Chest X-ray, PA view. Patient: 52 years old, sex F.
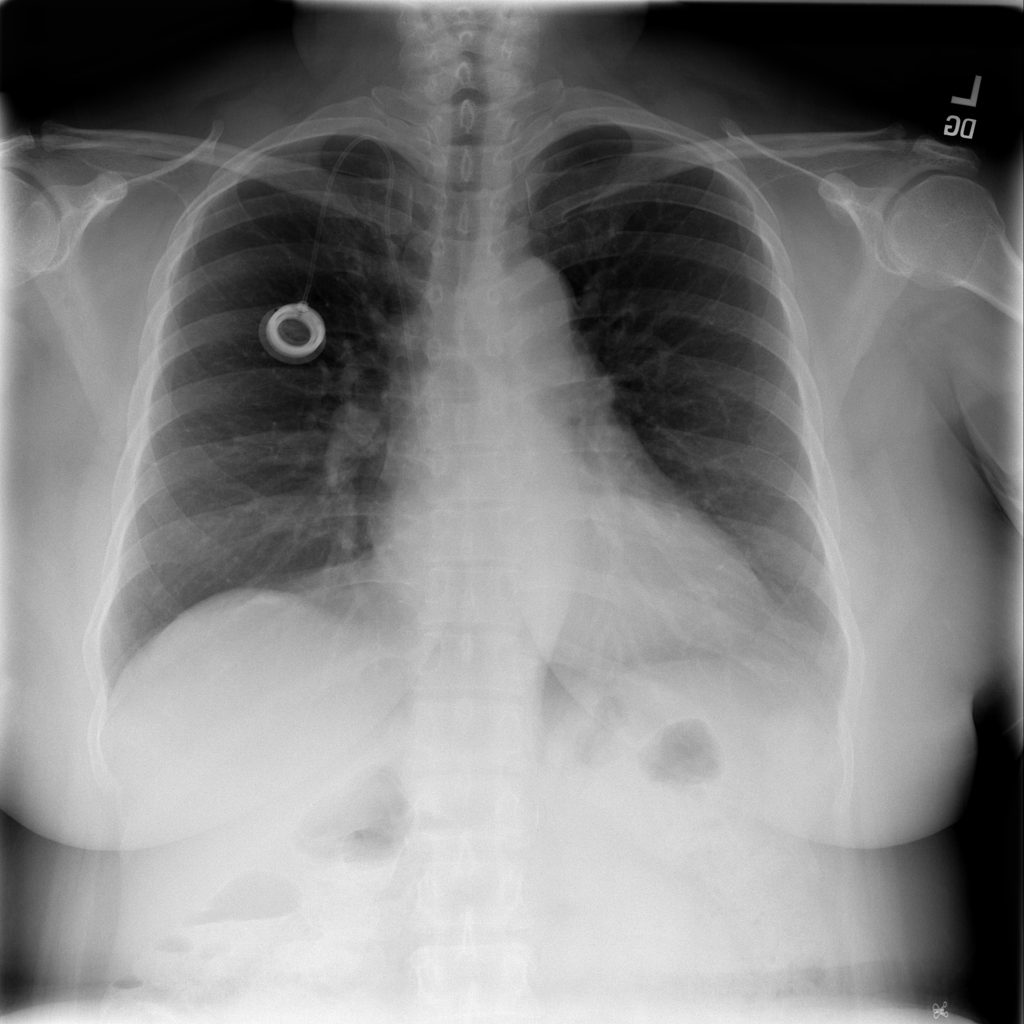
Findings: No Finding